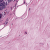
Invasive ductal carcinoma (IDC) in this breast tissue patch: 0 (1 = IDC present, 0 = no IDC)